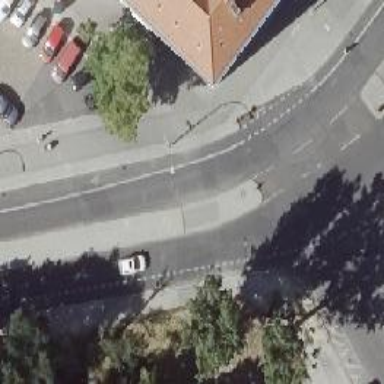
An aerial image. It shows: Unmarked crossing on the road.